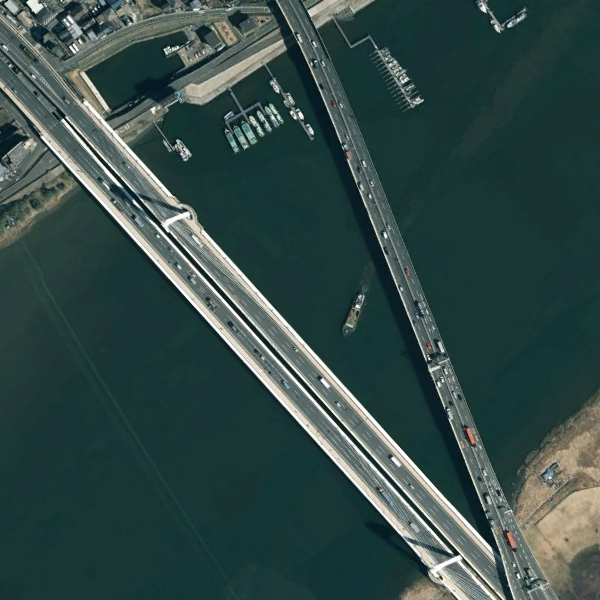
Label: Bridge